Brain MRI, t2w sequence, axial 2D slice.
Patient: age 33, sex F, weight 95 kg, height 1.95 m
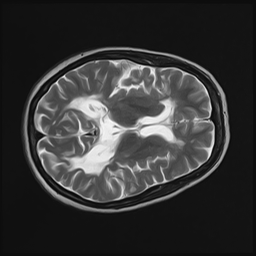